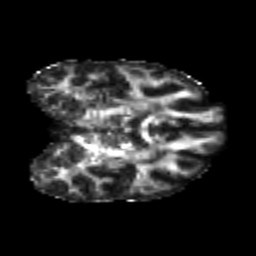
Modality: FA
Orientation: coronal
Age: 24
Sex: female
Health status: healthy
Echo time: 0.074 s